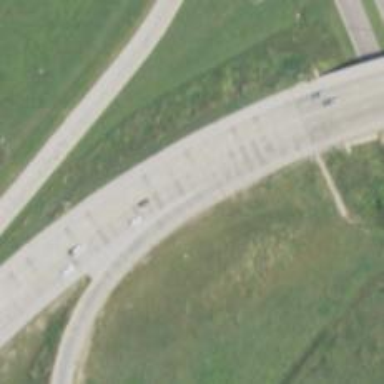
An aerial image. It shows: Asphalt road classified as primary highway.